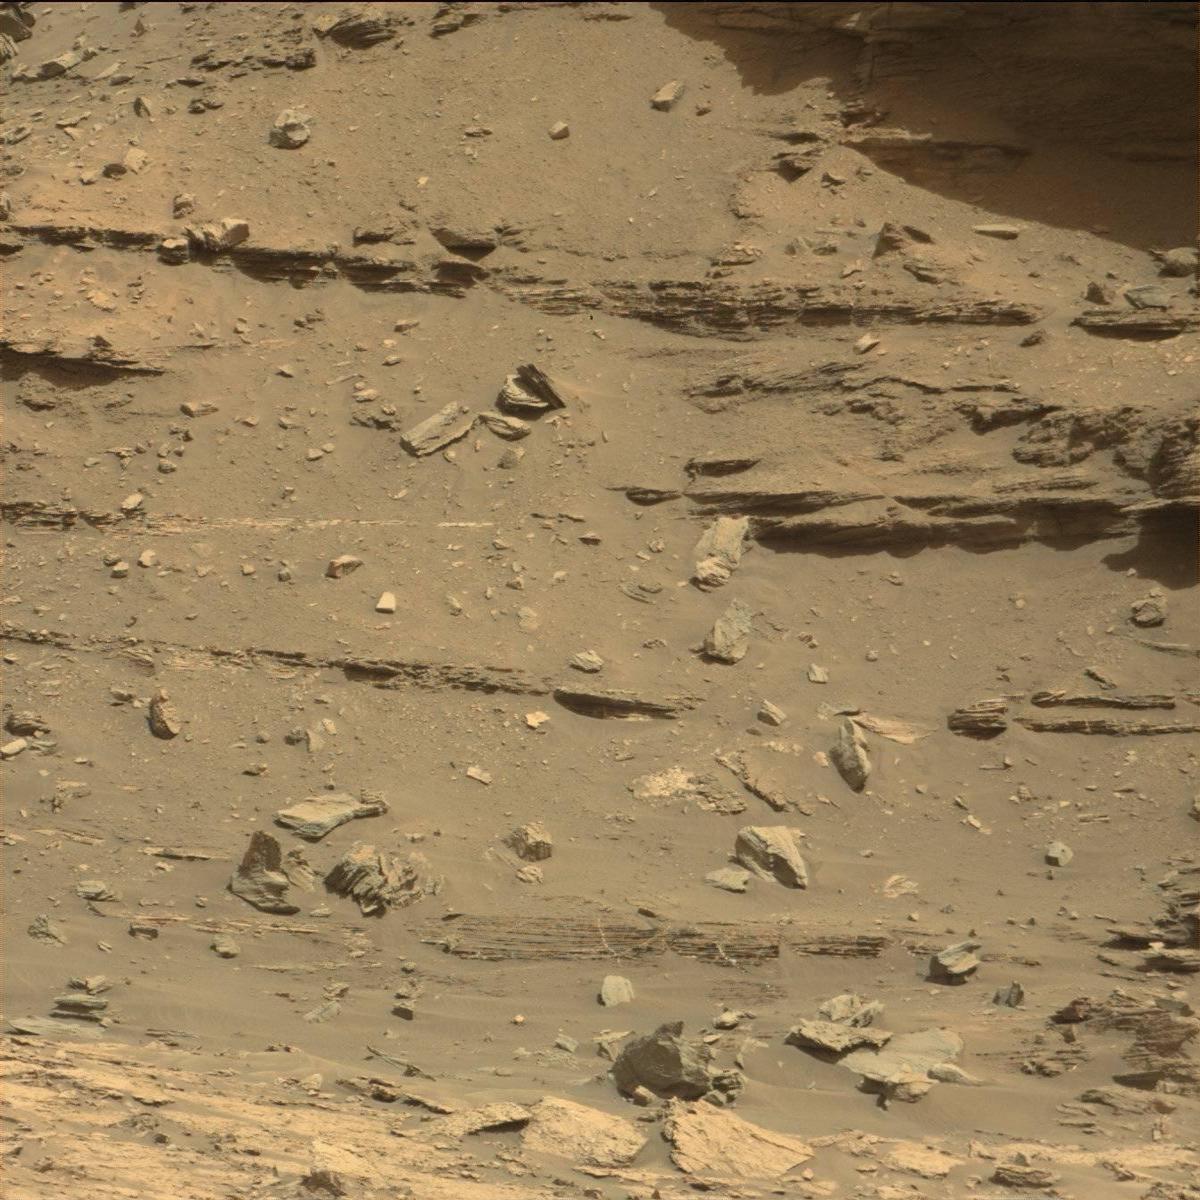
Terrain classes present: Bedrock, Sand / Soil